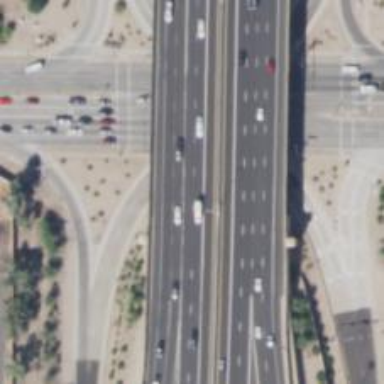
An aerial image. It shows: Bridge over motorway.